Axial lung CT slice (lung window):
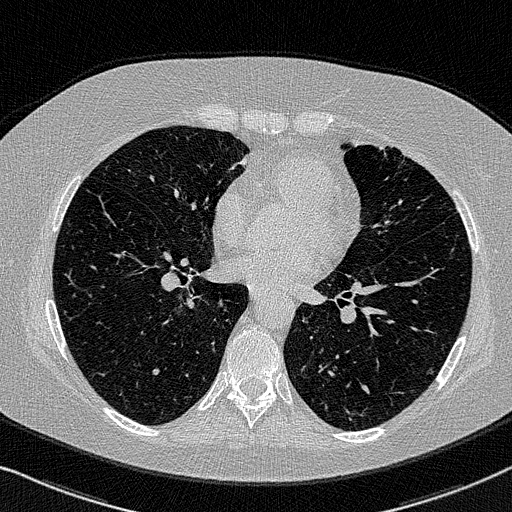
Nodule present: no